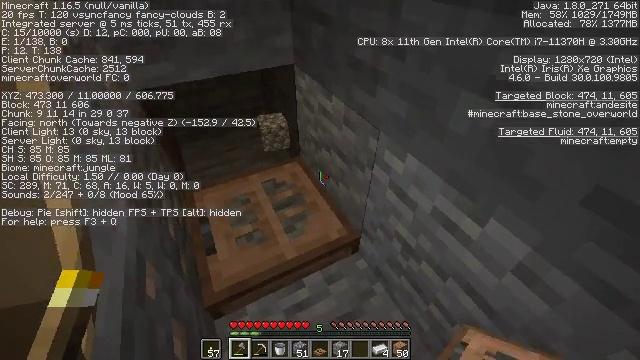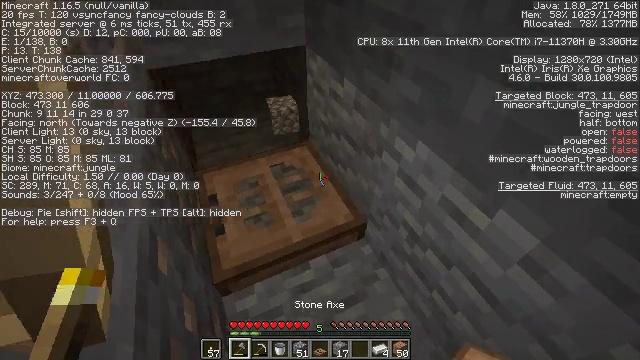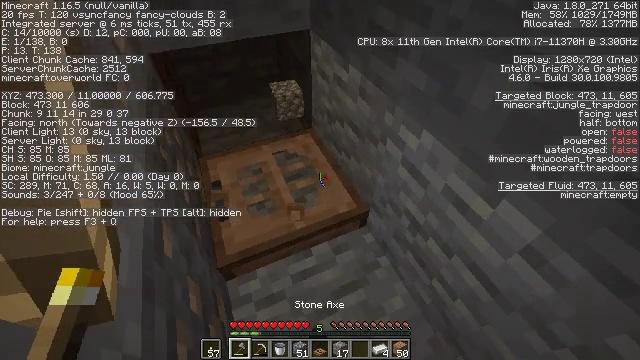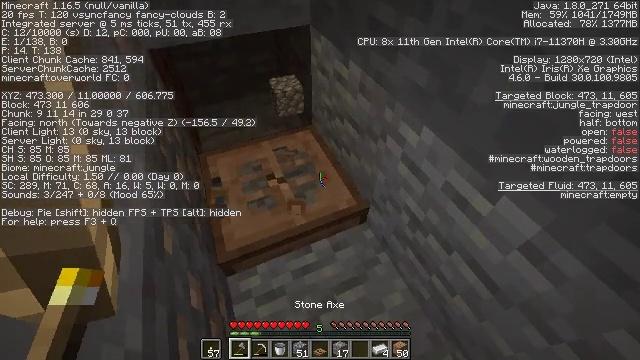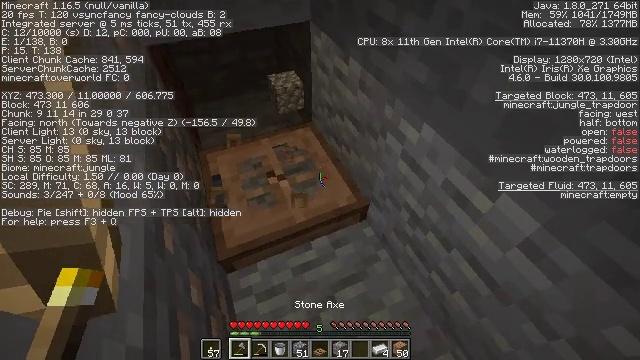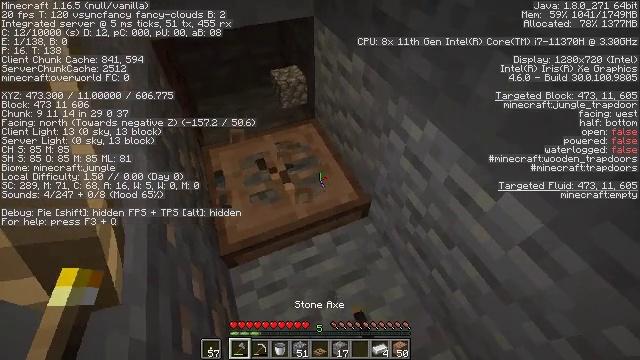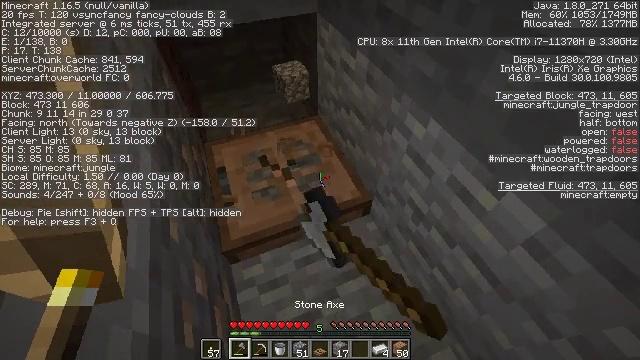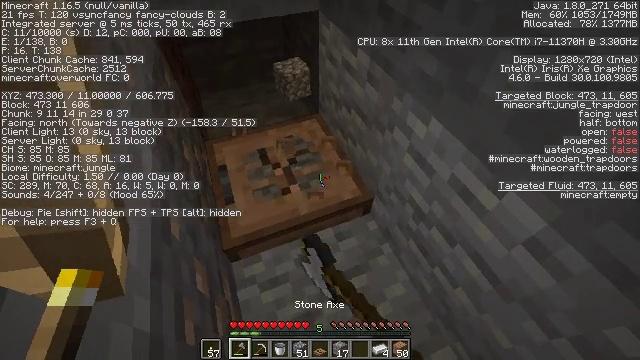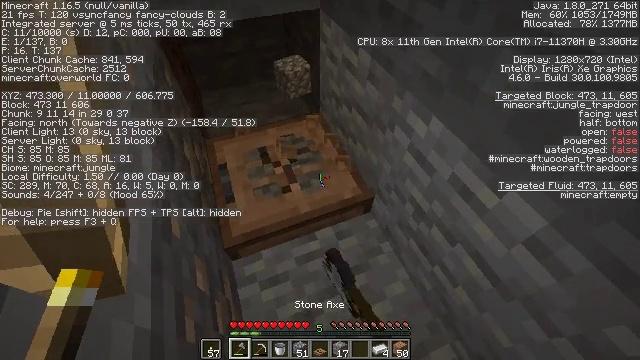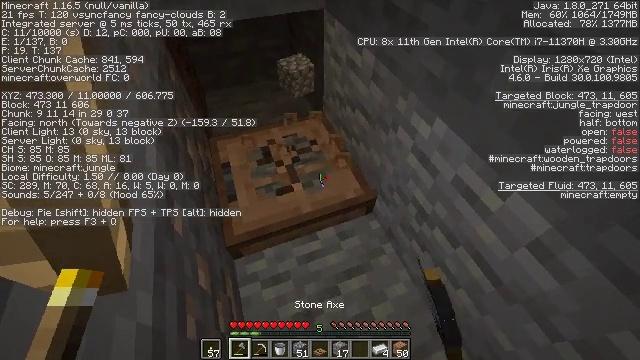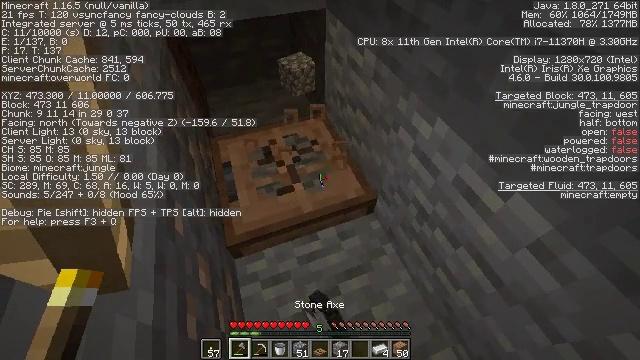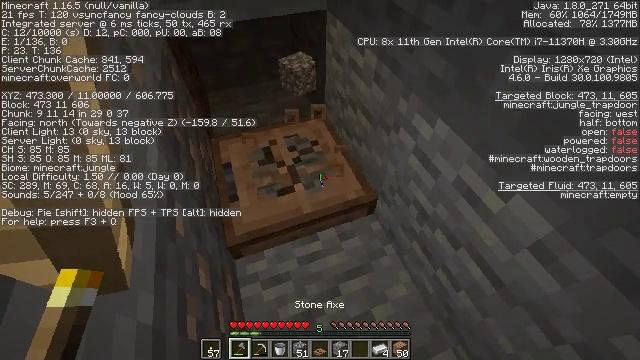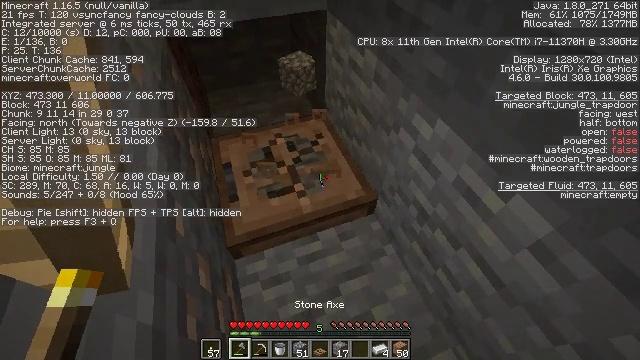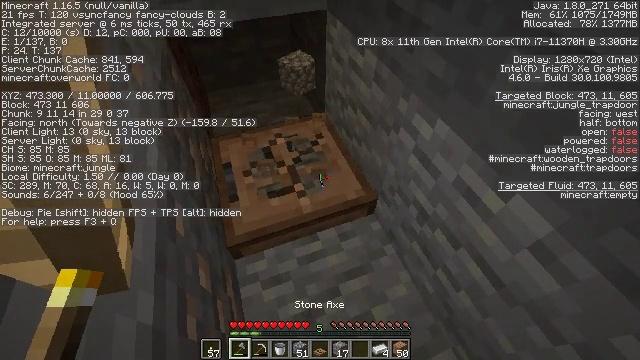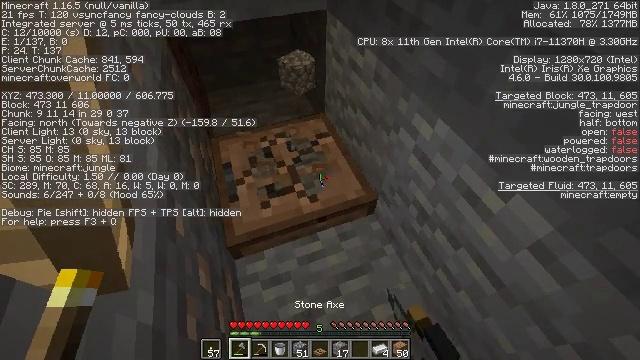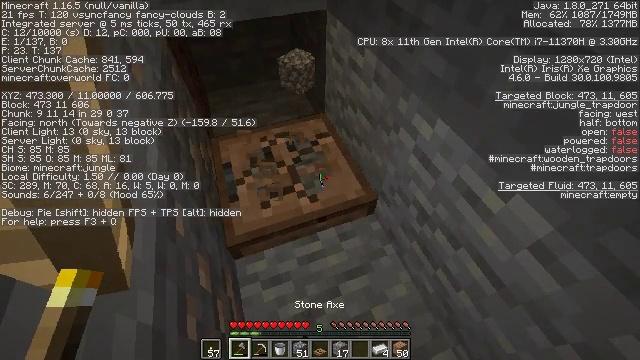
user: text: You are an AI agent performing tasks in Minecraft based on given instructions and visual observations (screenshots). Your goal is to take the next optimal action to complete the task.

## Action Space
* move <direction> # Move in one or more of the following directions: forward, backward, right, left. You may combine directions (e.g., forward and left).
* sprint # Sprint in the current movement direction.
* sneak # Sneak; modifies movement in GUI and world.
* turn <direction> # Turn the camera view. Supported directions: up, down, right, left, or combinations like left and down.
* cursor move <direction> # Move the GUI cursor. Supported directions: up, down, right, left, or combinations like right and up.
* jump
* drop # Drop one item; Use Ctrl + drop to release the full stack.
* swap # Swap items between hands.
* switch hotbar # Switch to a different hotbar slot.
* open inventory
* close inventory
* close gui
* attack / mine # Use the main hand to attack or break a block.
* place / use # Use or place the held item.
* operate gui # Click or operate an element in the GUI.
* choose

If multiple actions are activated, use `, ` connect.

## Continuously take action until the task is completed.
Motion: motion action
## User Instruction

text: Get the jungle trapdoor into your inventory.
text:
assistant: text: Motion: turn left and down, attack / mine, switch to hotbar 1
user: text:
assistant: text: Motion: turn left and down, attack / mine, switch to hotbar 1
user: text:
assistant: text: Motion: attack / mine
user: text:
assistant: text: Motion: attack / mine
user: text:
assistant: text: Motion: attack / mine
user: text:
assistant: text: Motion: attack / mine
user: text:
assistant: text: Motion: attack / mine
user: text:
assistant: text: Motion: attack / mine
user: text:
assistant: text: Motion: attack / mine
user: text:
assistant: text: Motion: attack / mine
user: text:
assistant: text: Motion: attack / mine
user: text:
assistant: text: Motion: attack / mine
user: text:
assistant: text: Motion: attack / mine
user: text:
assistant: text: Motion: attack / mine
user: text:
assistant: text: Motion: attack / mine
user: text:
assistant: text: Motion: attack / mine
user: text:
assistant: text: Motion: attack / mine
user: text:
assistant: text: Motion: attack / mine
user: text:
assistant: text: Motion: attack / mine
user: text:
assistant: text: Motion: attack / mine
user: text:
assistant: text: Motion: attack / mine
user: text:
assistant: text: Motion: attack / mine
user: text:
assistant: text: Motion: attack / mine
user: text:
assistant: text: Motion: attack / mine
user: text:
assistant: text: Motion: turn up, attack / mine
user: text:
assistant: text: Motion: turn up, attack / mine
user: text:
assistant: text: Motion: turn right and up, attack / mine
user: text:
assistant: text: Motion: no_op